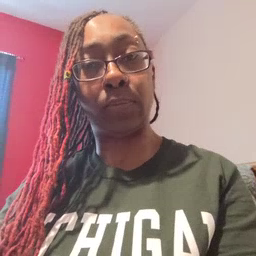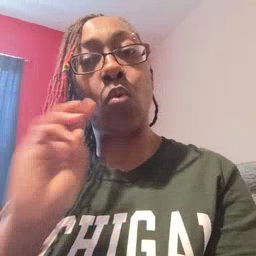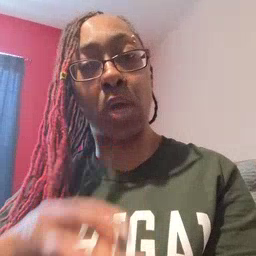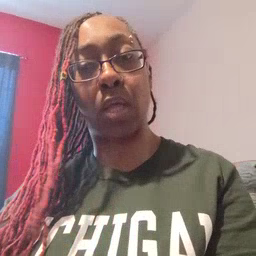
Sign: will